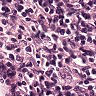
Metastatic tissue present: no